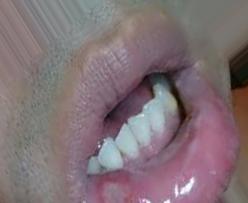
Condition: Mouth Ulcer